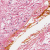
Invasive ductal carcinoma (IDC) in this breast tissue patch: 0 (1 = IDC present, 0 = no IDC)